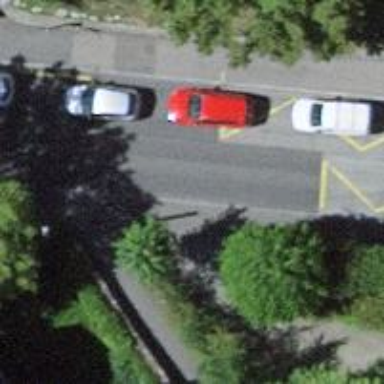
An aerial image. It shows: Trolleybus stop position for public transport.